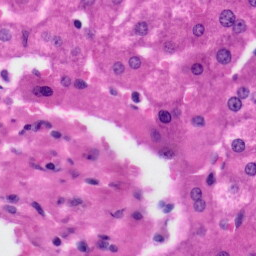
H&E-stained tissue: Liver